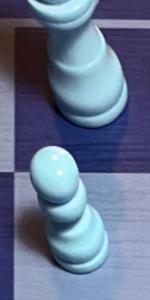
Label: Pawn_White